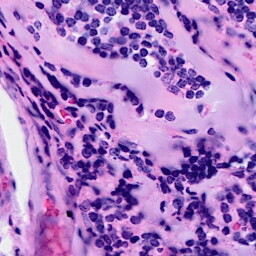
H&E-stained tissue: Breast